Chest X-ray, AP view. Patient: 47 years old, sex F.
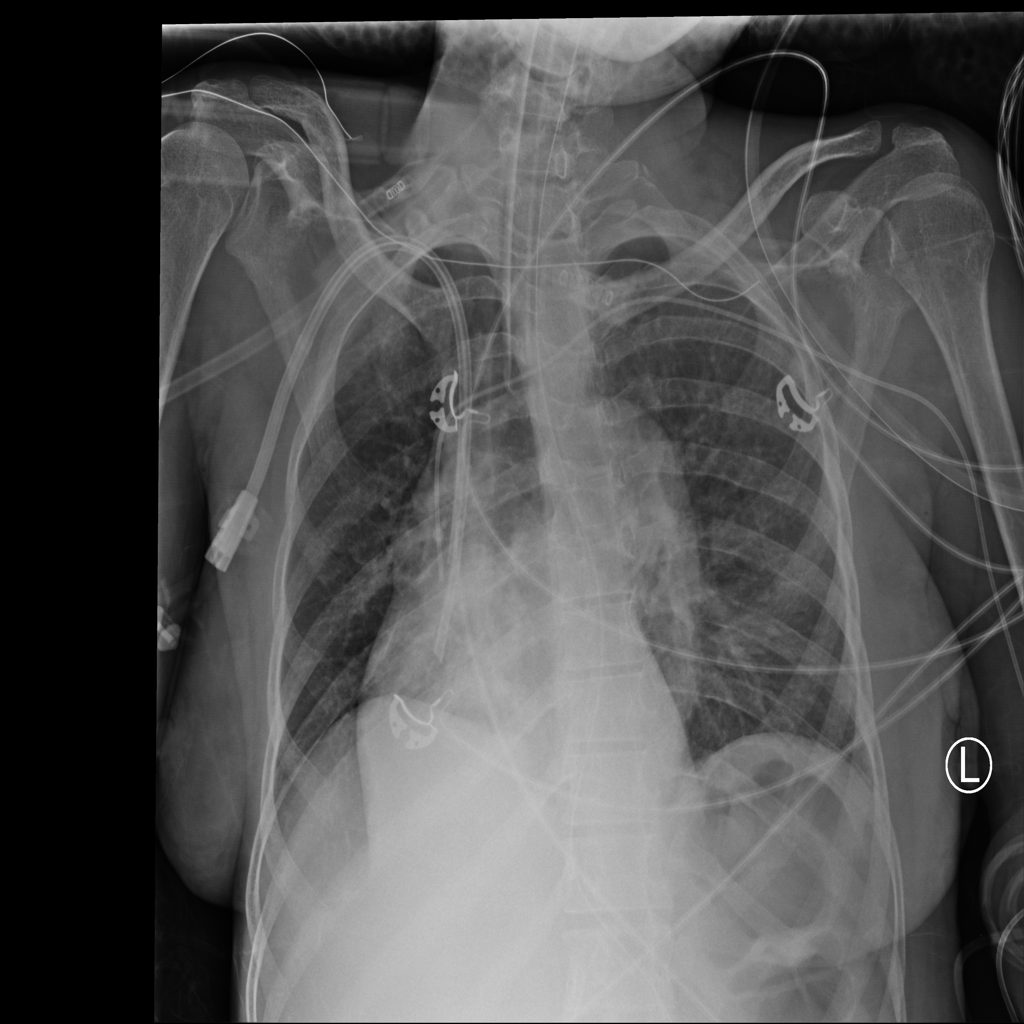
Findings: No Finding